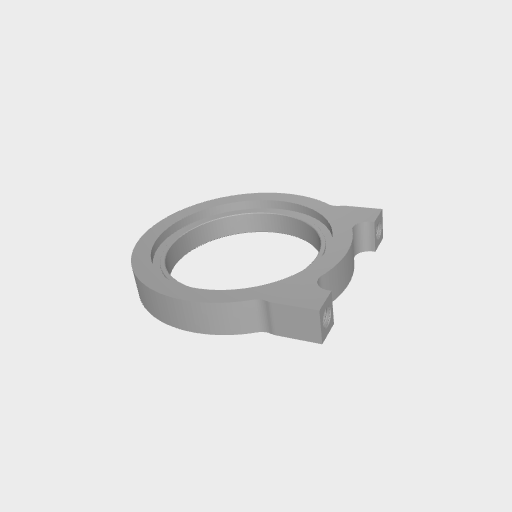
Part: Side1Post2PillowBlock32ID